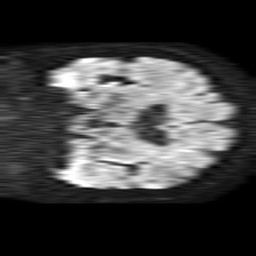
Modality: TRACE
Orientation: coronal
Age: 67
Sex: female
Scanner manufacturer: philips
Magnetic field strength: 1.5 T
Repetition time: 4.6 s
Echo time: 0.08631 s